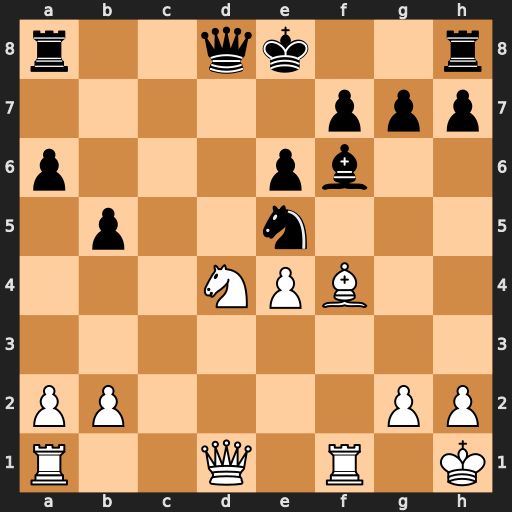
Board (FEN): r2qk2r/5ppp/p3pb2/1p2n3/3NPB2/8/PP4PP/R2Q1R1K
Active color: w
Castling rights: kq
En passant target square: -
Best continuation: Bxe5 Bxe5 Qh5